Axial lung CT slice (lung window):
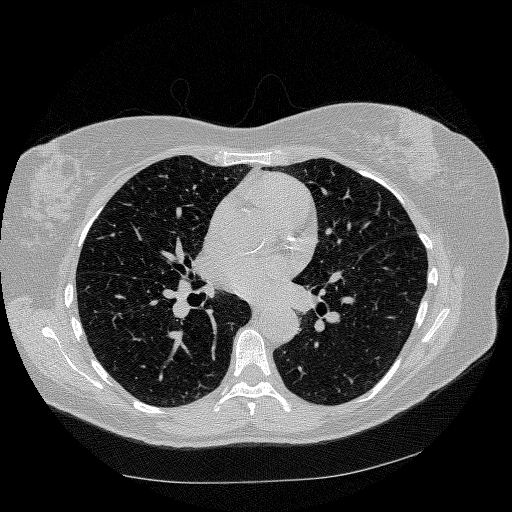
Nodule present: no